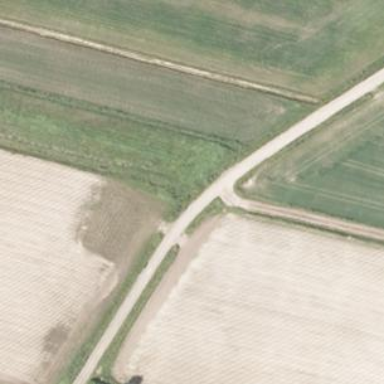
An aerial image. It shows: Unclassified road.